Field crop: maize
Growth stage: 2
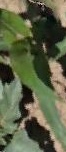
Species: maize